Interaction volume radius: 5 \u00c5
Interaction volume height: 20 \u00c5
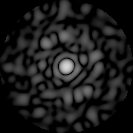
Disorder parameter: 0.8475